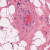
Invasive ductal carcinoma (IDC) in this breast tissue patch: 0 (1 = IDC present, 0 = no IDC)